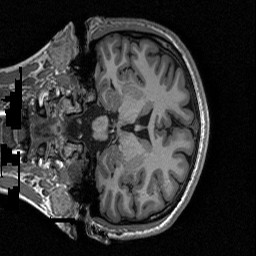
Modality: T1w
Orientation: coronal